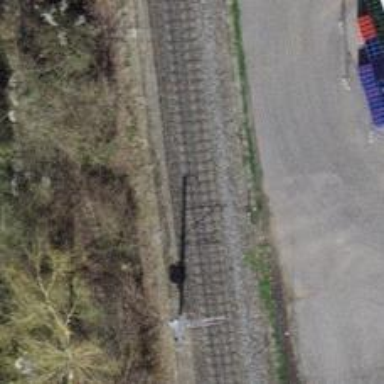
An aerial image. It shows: Narrow-gauge railway with 1 track. The tracks are electrified with contact line.